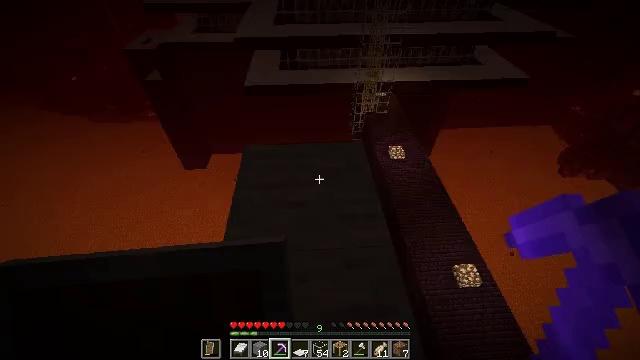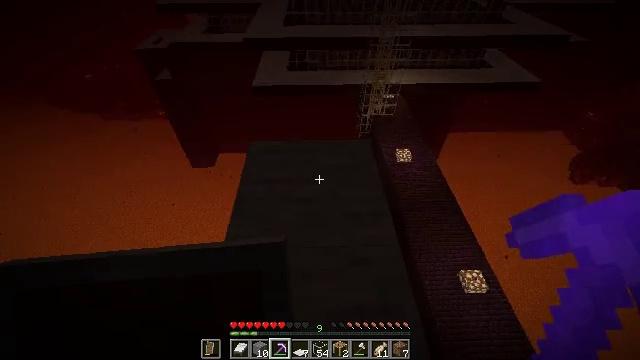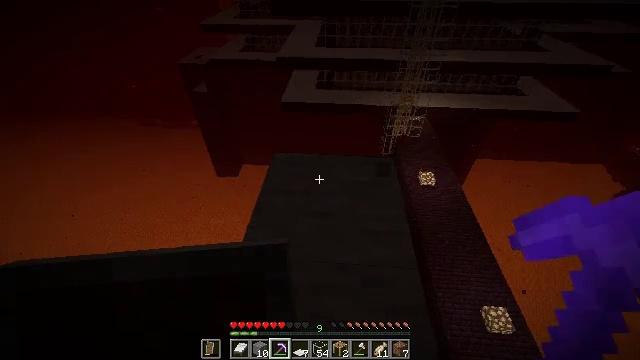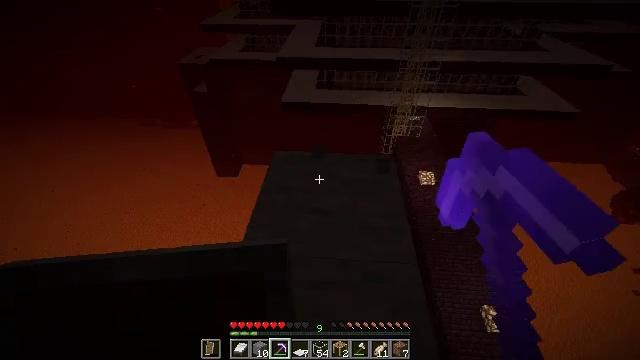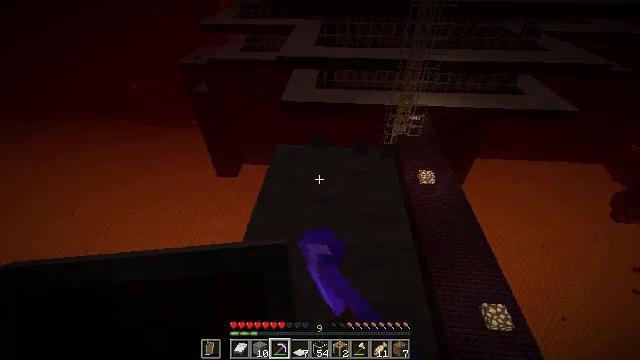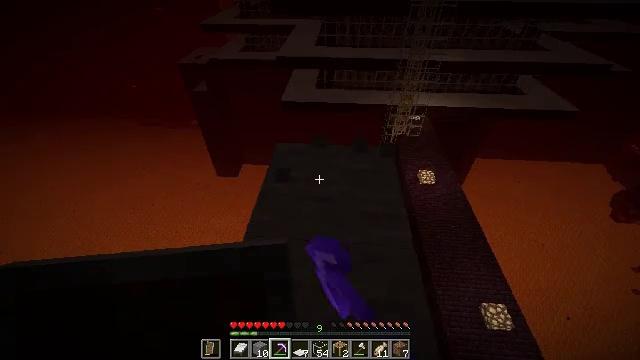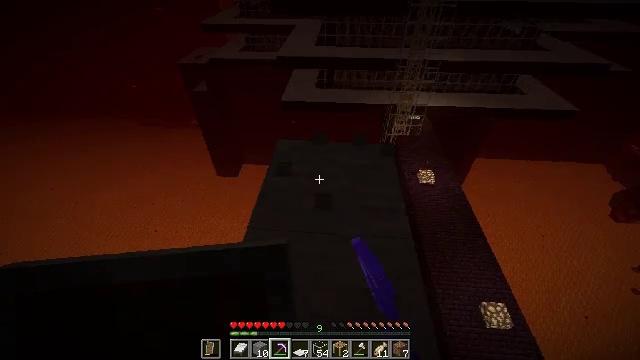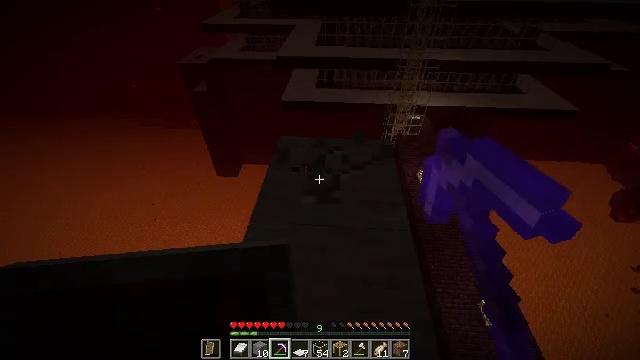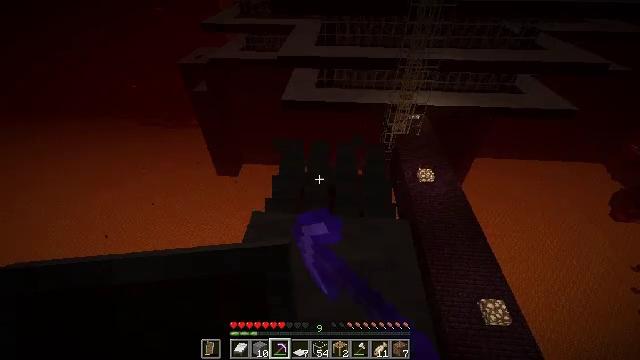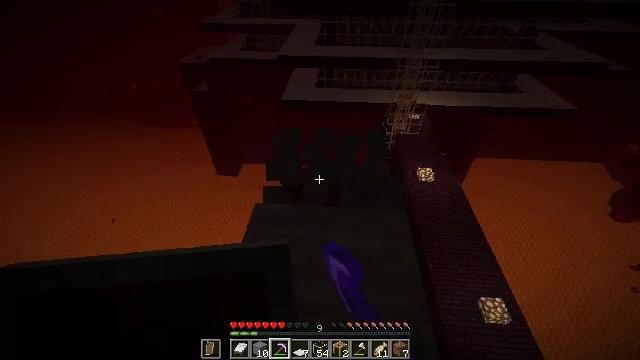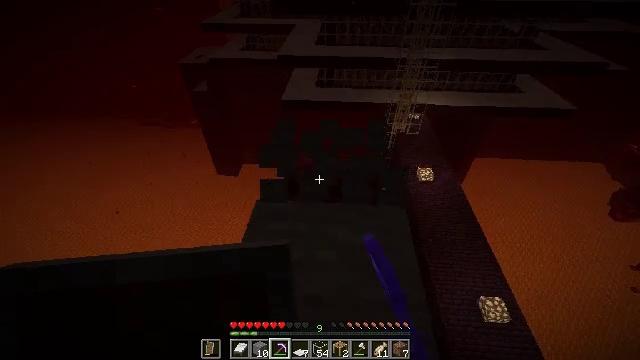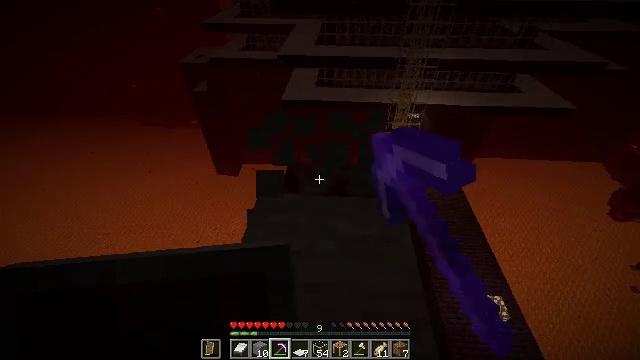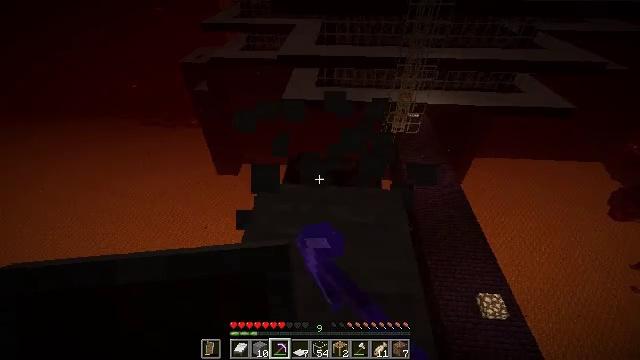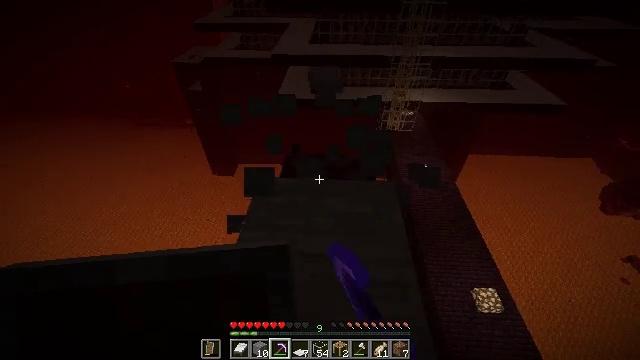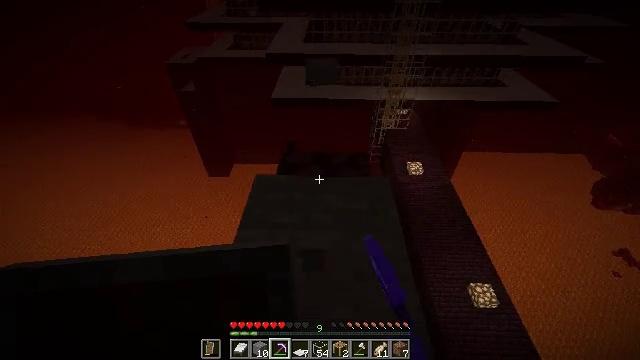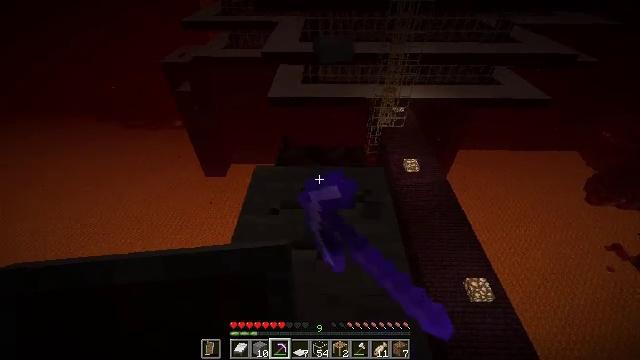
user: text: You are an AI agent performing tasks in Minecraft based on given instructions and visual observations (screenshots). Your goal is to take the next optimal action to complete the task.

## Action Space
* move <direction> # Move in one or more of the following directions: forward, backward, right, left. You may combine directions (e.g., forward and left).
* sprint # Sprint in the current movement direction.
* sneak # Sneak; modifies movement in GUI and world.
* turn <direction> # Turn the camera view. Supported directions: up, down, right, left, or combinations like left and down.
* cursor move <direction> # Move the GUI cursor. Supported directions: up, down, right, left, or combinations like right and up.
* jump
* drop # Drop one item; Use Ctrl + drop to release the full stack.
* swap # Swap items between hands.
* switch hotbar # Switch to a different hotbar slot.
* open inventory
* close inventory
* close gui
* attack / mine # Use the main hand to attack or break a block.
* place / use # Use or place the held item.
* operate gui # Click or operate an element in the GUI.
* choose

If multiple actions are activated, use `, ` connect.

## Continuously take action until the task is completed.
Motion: motion action
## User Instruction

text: Gather stone slabs for reuse.
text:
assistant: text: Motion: sneak
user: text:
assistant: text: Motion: move back, sneak, turn left and up, attack / mine
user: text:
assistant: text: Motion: move back, sneak, attack / mine
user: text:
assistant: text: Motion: move back, sneak, attack / mine
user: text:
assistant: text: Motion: move back, sneak, attack / mine
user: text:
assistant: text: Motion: move back, sneak, attack / mine
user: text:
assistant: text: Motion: move back, sneak, attack / mine
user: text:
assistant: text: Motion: move back, sneak, attack / mine
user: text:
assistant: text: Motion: move back, sneak, attack / mine
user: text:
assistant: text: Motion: move back, sneak, attack / mine
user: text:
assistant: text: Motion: move back, sneak, attack / mine
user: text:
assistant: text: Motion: move back, sneak, attack / mine
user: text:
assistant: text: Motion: move back, sneak, turn right, attack / mine
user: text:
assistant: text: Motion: move back, sneak, turn right, attack / mine
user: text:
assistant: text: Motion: move back, sneak, attack / mine
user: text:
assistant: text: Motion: move back, sneak, attack / mine
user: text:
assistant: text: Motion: move back, sneak, attack / mine
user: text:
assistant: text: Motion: move back, sneak, attack / mine
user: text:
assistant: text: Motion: move back, sneak, attack / mine
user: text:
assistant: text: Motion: move back, sneak, attack / mine
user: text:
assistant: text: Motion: sneak, attack / mine